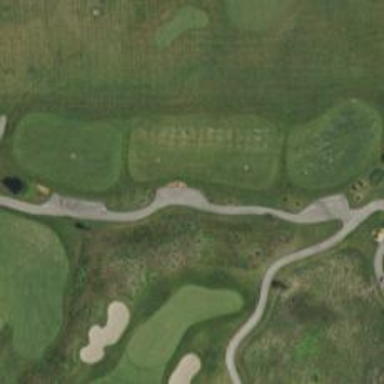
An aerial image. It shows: Path used for both walking and golf.